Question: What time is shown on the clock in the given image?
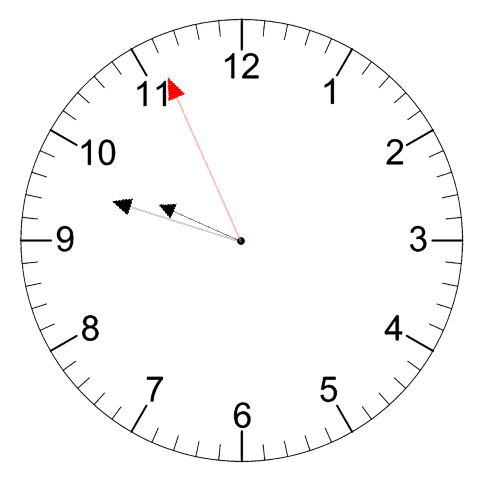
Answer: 09:47:56